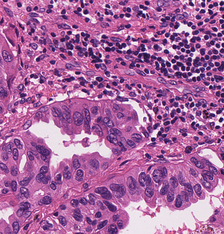
Tumor epithelial tissue: yes
Tumor-associated stroma tissue: yes
Normal tissue: no